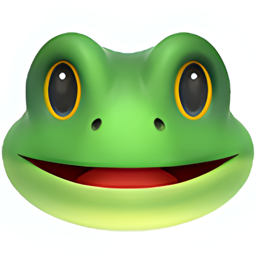
Name: frog face
Emoji: 🐸
Group: Animals & Nature
Sub-group: animal-amphibian